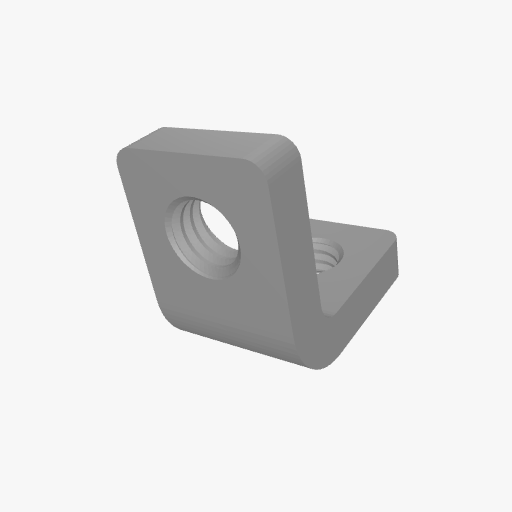
Part: ThreadedLBracket1H